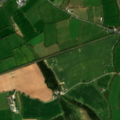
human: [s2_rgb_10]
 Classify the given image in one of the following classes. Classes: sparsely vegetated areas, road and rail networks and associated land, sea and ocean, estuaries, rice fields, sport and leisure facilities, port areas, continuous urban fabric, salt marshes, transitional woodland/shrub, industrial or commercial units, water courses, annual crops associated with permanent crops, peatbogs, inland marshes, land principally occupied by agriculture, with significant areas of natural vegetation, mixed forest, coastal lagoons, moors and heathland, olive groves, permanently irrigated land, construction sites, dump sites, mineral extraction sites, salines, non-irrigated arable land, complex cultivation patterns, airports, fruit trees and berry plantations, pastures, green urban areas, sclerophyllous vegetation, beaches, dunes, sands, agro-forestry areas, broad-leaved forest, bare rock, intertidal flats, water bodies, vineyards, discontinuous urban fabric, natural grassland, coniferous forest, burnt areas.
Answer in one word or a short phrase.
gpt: non-irrigated arable land, pastures